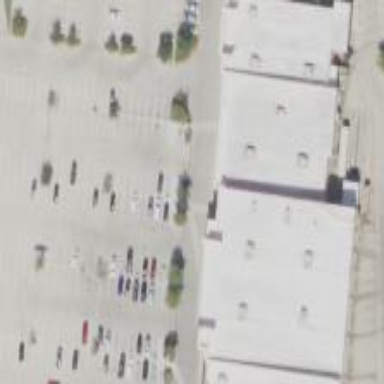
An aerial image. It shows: Retail building.